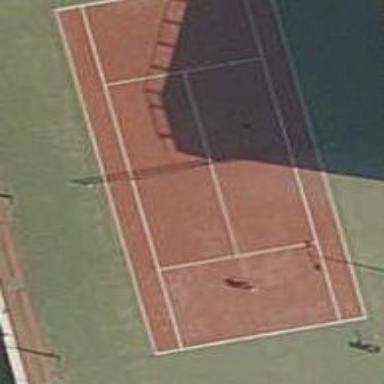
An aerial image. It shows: Tennis court on the leisure land pitch.